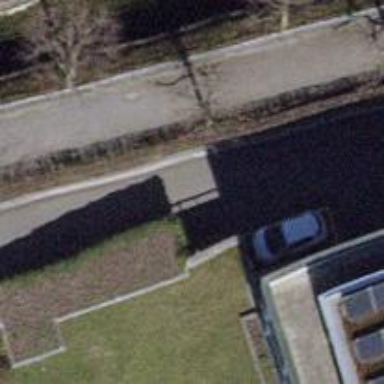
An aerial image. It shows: Car-sharing service available at this location.